Sex: M
Age: 74
Scanner: Avanto
Primary tumour origin: Unverified
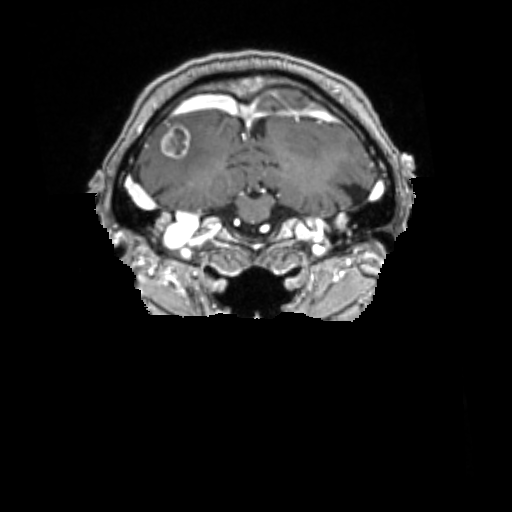
Segmented lesion volume (cc): 3.845
Number of lesion components: 6